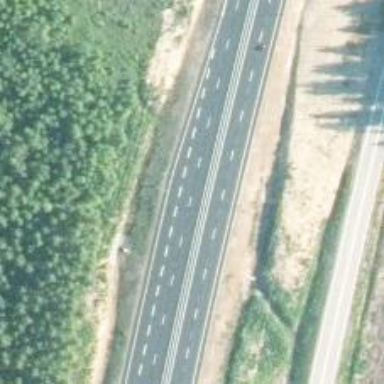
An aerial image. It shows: Trunk highway.